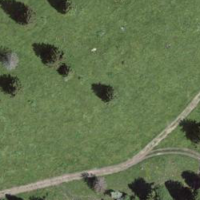
EUNIS habitat code: 24
Species observed at this site:
Rosa pendulina